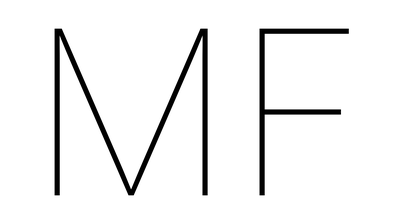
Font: Inter_Thin